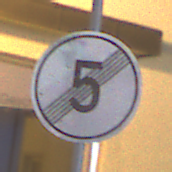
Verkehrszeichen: EndeGeschwindigkeit5
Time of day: Night
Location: Outdoor (Urban)
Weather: Overcast
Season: Winter
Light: Artificial